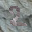
Label: 2